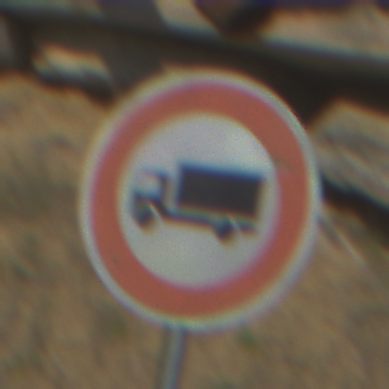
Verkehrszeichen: VerbotFuerKraftfahrzeugeUeberDreiKommaFuenfTonnen
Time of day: MorningAfternoon
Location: Outdoor (Suburban)
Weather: Clear
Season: NotSpecified
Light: Natural